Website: lowes
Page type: payment
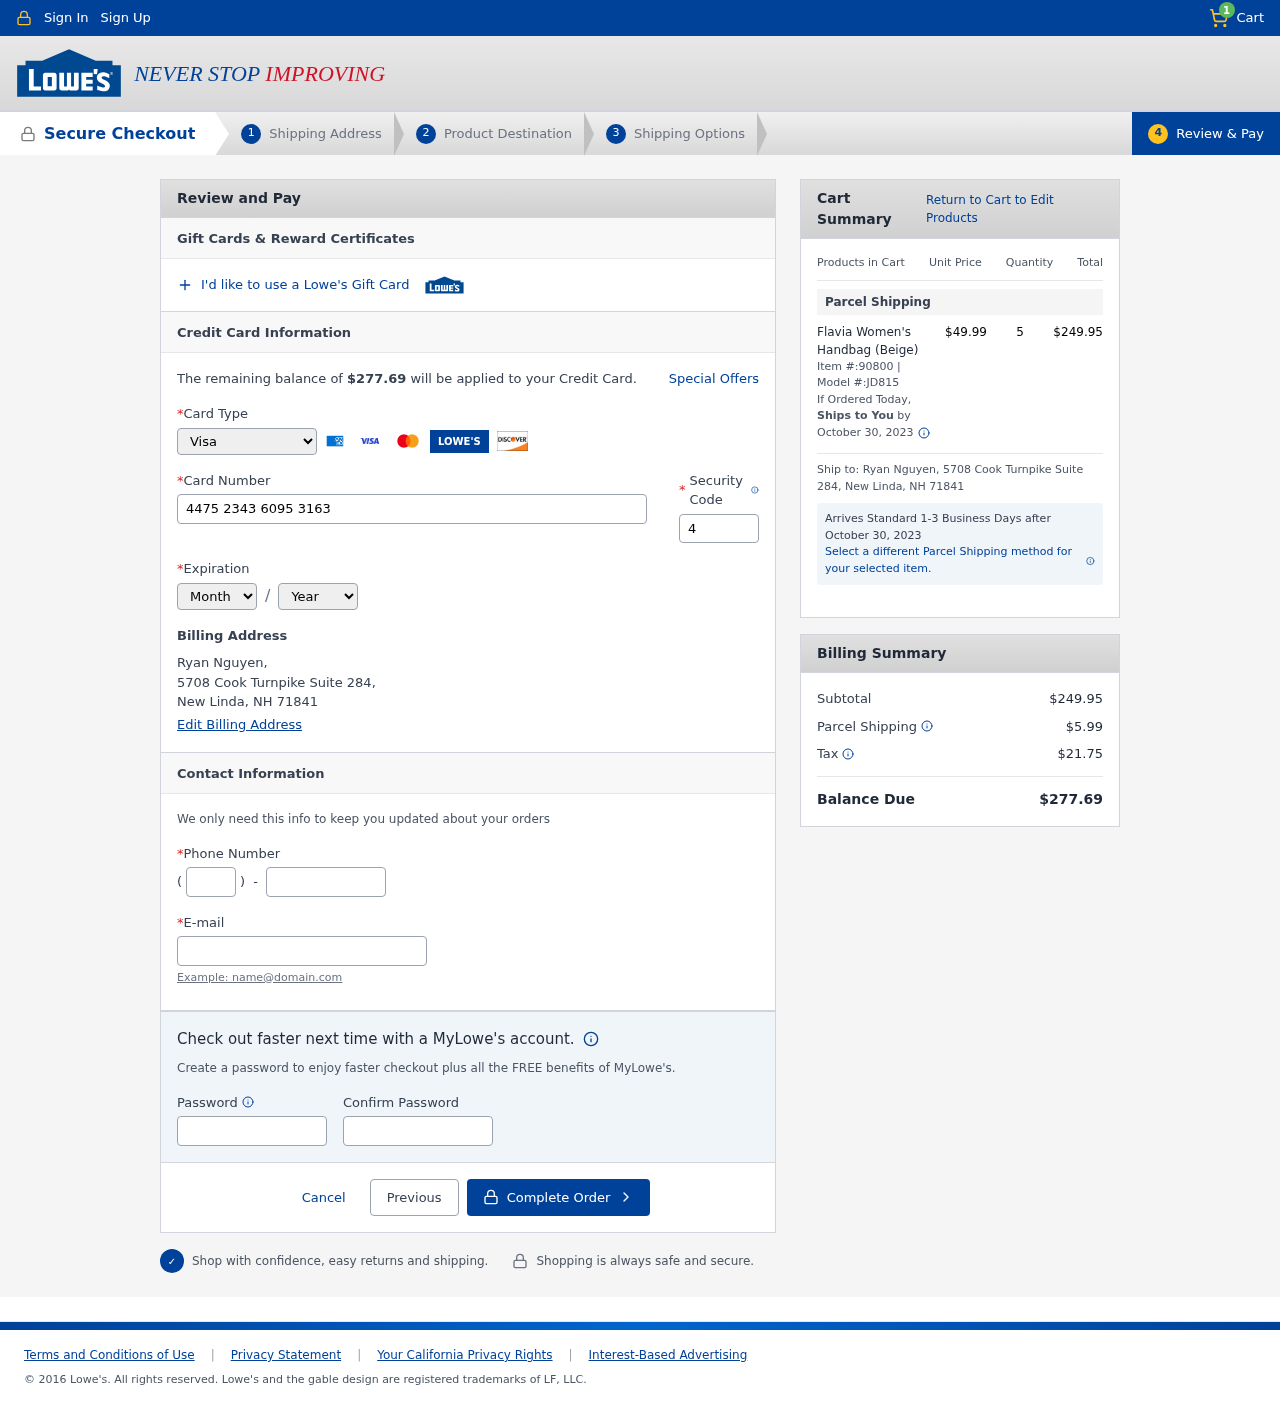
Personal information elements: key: PII_CARD_CVV
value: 450
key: PII_CARD_EXPIRY_MONTH
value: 02
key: PII_CARD_EXPIRY_YEAR
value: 29
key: PII_CARD_NUMBER
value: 4475 2343 6095 3163
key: PII_CARD_TYPE
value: Visa
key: PII_CITY_STATE_ZIP
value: New Linda, NH 71841
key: PII_EMAIL
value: ryannguyen@yahoo.com
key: PII_FULLNAME
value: Ryan Nguyen,
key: PII_PHONE
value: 8464085800
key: PII_PHONE_AREA
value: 846
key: PII_STREET
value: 5708 Cook Turnpike Suite 284
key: PII_STREET
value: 5708 Cook Turnpike Suite 284,
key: PII_FULLNAME2
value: Ryan Nguyen
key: PII_CITY
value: New Linda
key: PII_STATE_ABBR
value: NH
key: PII_POSTCODE
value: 71841
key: PII_POSTCODE_FULL
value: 71841
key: PII_CITY_STATE
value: New Linda, NH
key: PII_POSTCODE_NUMERIC
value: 71841
Product elements: key: PRODUCT1_NAME
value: Flavia Women's Handbag (Beige)
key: PRODUCT1_PRICE
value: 49.99
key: PRODUCT1_QUANTITY
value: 5
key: PRODUCT1_ITEM
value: Item #:90800
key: PRODUCT1_MODEL
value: Model #:JD815
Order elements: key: ORDER_NUM_ITEMS
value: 1
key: ORDER_TOTAL
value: $277.69
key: ORDER_SHIPPING_DATE
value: October 30, 2023
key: ORDER_SUBTOTAL
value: $249.95
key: ORDER_SHIPPING_DATE2
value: October 30, 2023
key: ORDER_SHIPPING_COST
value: $5.99
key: ORDER_TAX
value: $21.75